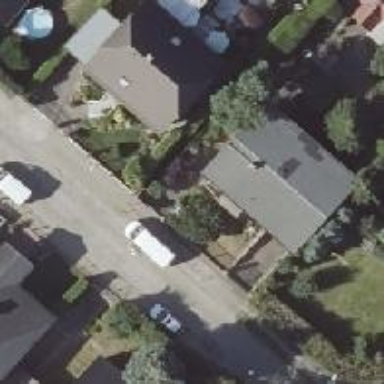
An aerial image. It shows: Detached building.